Interaction volume radius: 10 \u00c5
Interaction volume height: 30 \u00c5
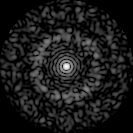
Disorder parameter: 0.8308